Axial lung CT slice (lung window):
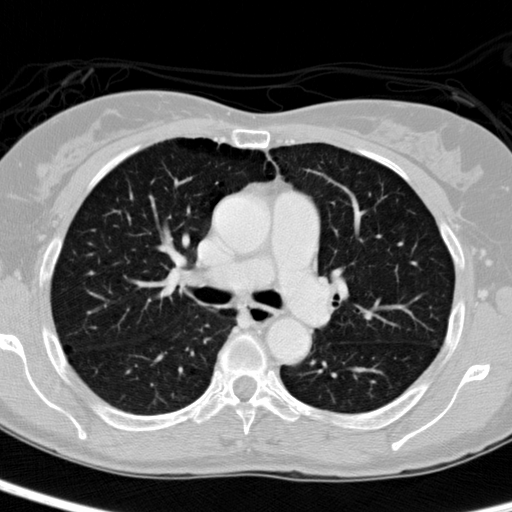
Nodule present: no